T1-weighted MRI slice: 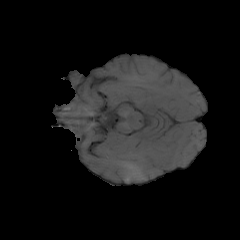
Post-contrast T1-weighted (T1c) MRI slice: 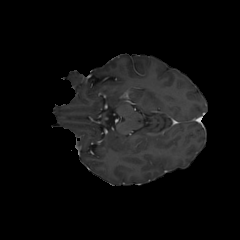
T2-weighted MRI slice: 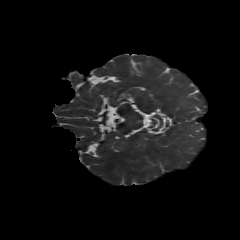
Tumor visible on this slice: no